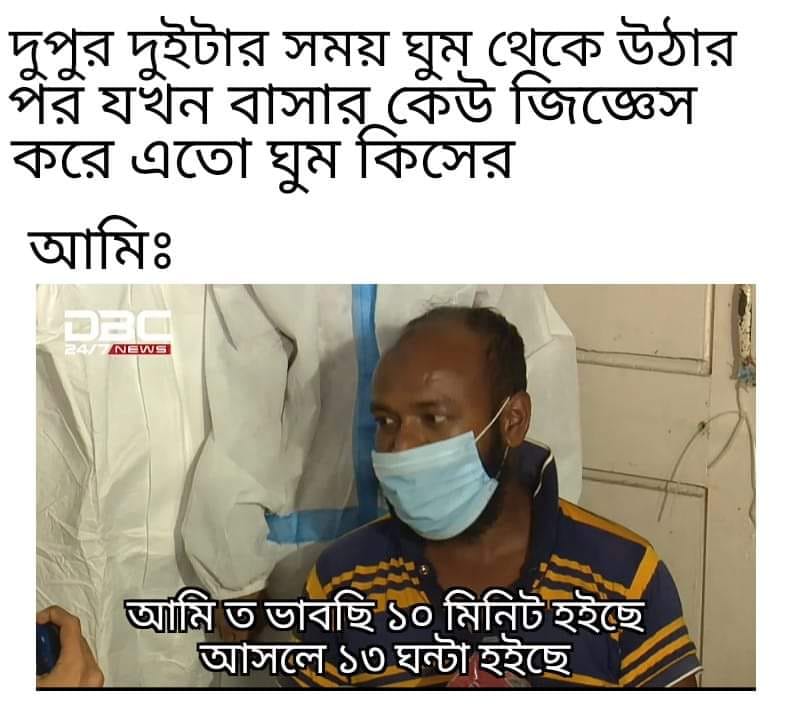
Caption: দুপুুর দুইটার সময় ঘুম থেকে উঠার পর যখন বাসার কেউ জিজ্ঞেস করে এতো ঘুম কিসের      আমিঃ  আমি ত ভাবছি ১০ মিনিট হইছে আসলে ১৩ ঘন্টা হইছে
Label: non-hate